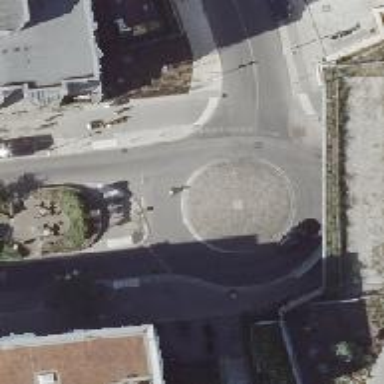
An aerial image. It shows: Mini roundabout on the road.